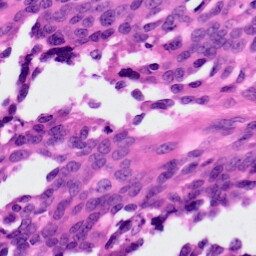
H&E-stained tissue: Ovarian